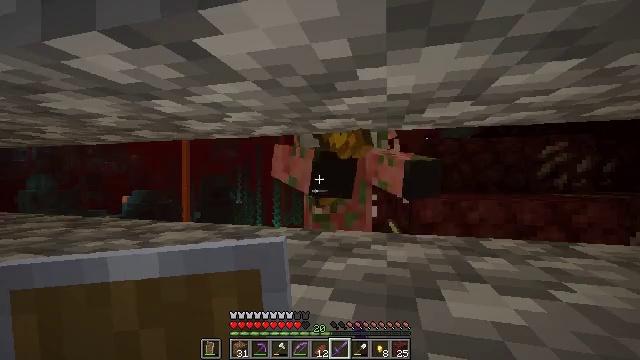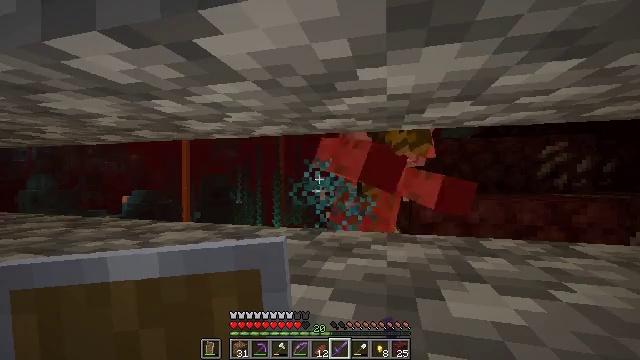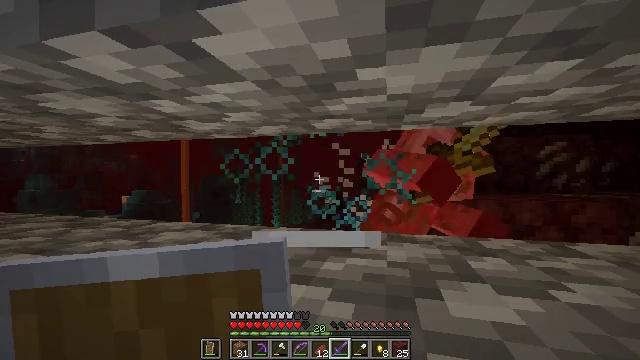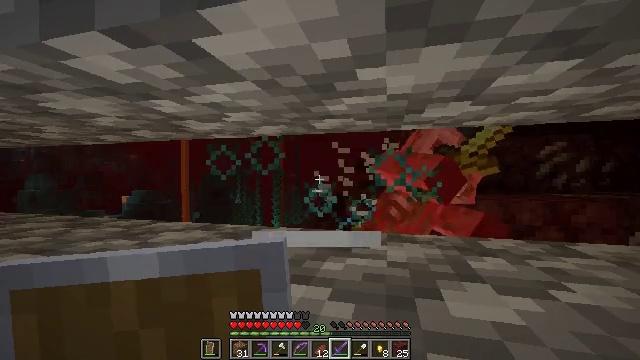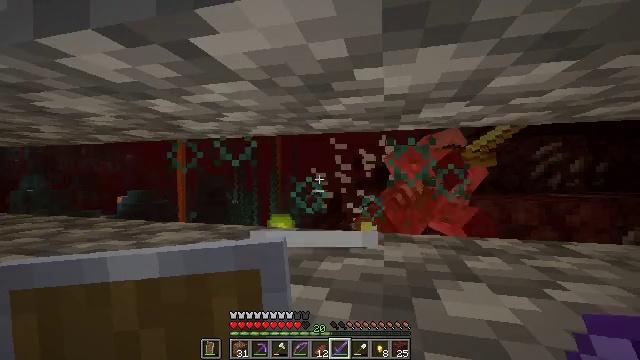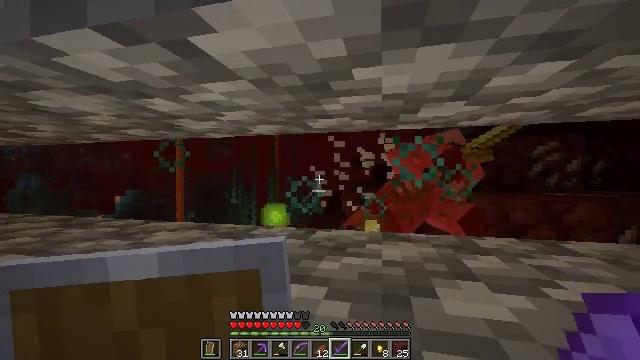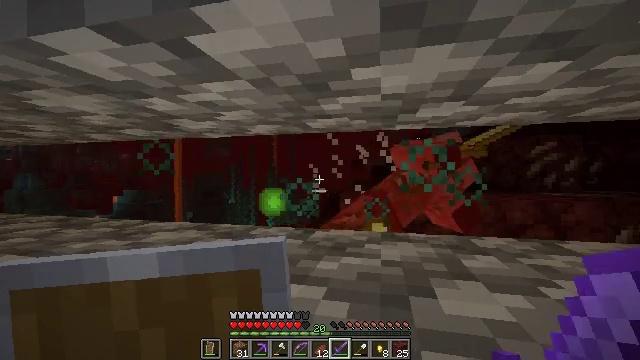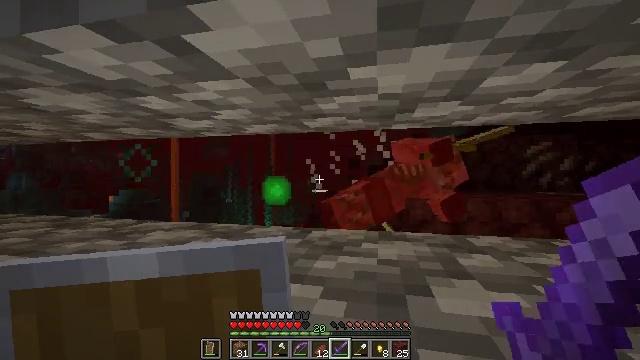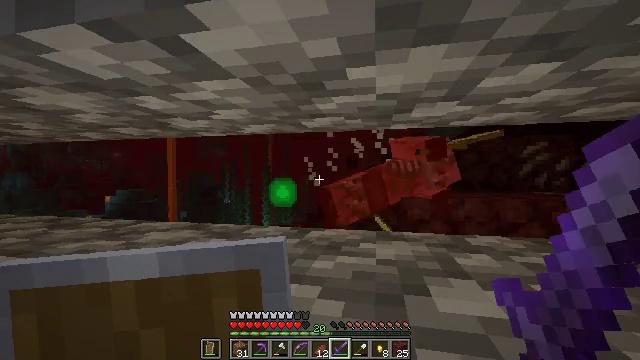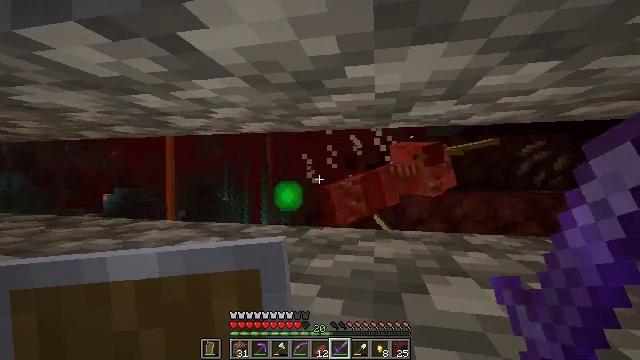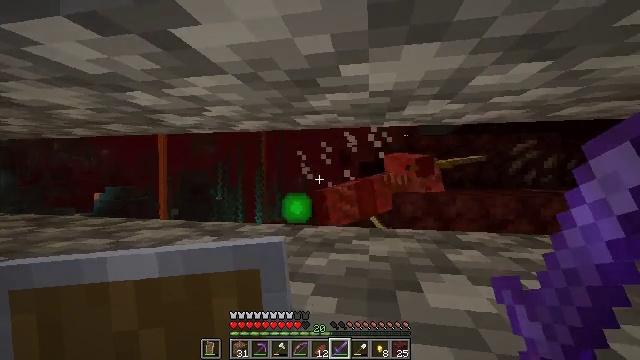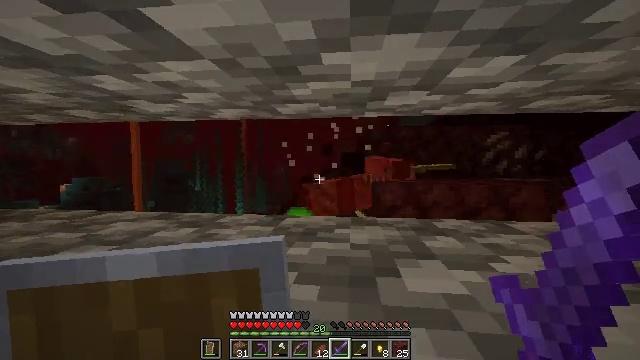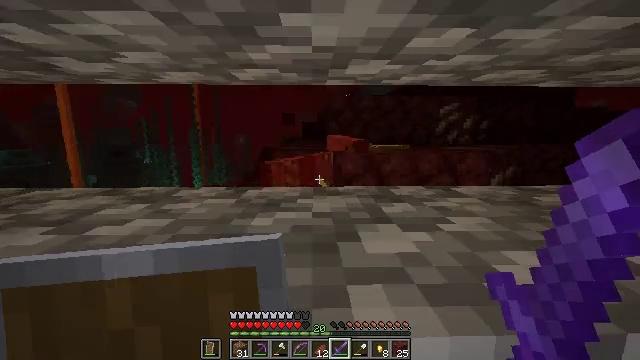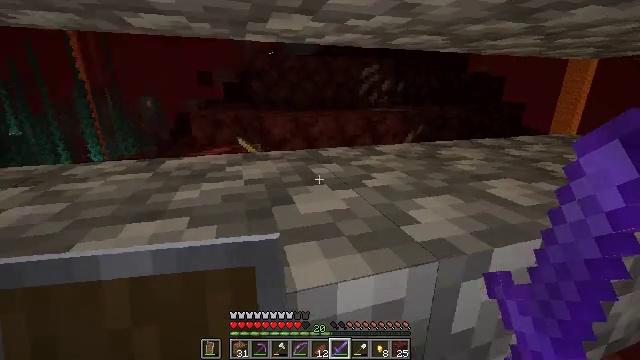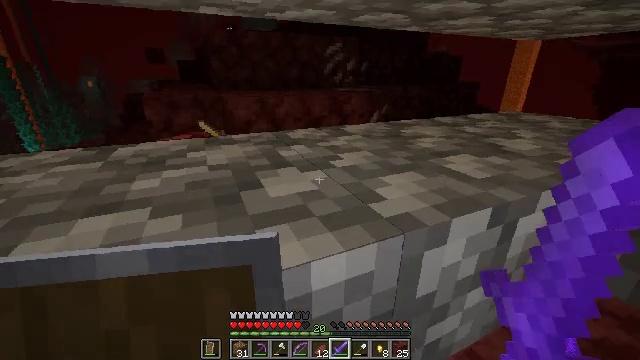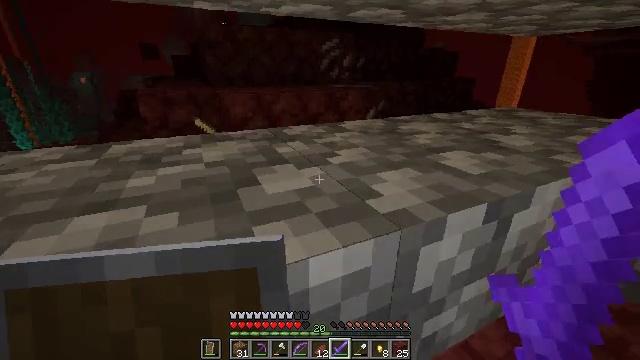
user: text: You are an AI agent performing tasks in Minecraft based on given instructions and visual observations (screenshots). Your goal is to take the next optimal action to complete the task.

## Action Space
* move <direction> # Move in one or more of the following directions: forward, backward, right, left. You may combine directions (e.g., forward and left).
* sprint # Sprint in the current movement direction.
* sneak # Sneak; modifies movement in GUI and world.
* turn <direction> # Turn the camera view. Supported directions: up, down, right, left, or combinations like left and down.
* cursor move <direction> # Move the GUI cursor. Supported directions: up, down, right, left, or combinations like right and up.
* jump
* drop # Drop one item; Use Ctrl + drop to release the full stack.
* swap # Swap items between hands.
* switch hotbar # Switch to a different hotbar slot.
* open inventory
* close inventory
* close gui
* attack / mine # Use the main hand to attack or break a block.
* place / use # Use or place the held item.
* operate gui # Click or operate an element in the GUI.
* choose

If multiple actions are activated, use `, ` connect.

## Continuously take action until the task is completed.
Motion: motion action
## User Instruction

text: Collect cobblestone slabs from your build.
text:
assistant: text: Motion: sneak
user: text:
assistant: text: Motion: sneak
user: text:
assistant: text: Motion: sneak
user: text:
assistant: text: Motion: sneak
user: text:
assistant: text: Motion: sneak
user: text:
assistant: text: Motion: sneak
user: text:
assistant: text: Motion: sneak
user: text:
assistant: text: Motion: sneak
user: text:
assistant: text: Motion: sneak
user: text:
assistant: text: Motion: sneak, turn right
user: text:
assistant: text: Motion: sneak, turn right and down
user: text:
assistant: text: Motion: sneak, turn right and down
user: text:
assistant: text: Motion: sneak, turn right and down
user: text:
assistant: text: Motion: sneak, turn right and down
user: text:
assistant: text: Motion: sneak
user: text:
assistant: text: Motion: move back, sneak, turn down
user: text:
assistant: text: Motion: move back, sneak
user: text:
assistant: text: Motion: move back, sneak
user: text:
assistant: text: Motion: move back, sneak
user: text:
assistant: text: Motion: move back, sneak
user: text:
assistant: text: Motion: move back
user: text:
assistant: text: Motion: move back
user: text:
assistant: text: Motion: move back
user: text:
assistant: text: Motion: move back, turn left
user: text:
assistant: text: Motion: move back, turn left
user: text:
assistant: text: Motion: turn left
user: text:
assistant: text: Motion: turn left
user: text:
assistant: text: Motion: turn left
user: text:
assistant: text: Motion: no_op
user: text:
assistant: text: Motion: move right